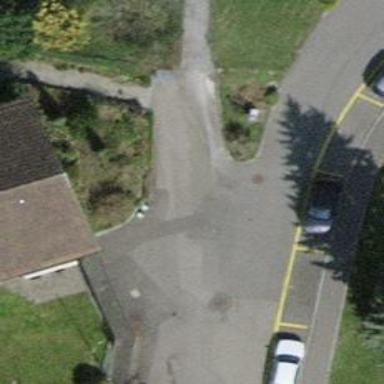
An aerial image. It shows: Footway with surface of fine gravel.